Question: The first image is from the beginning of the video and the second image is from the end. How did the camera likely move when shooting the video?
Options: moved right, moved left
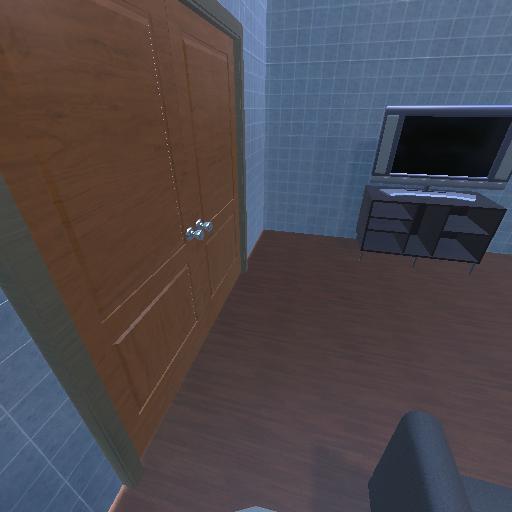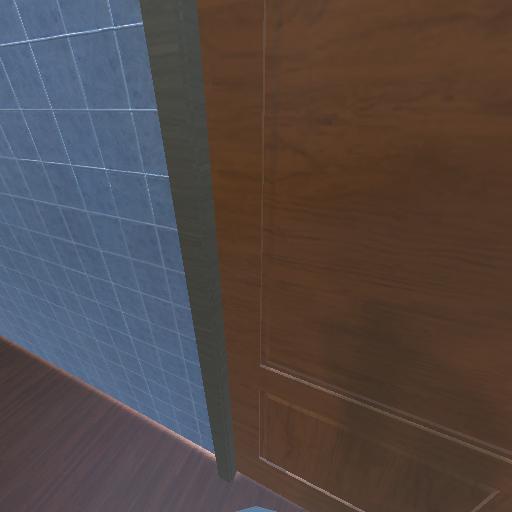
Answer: moved right